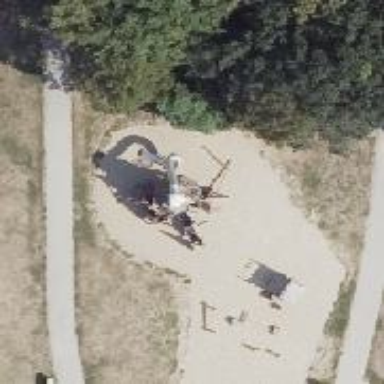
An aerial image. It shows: Climbing wall in the playground.